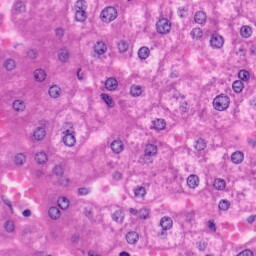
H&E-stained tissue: Liver